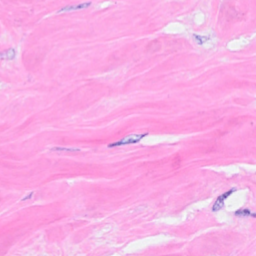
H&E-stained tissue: Breast